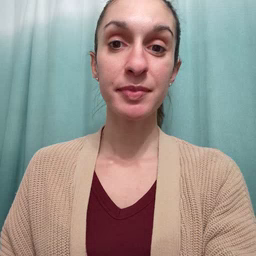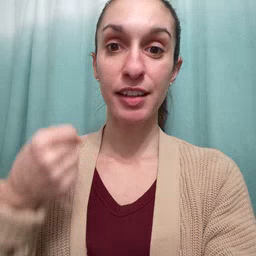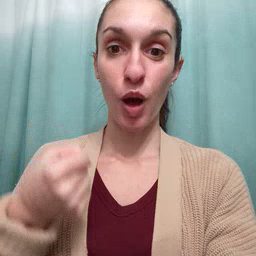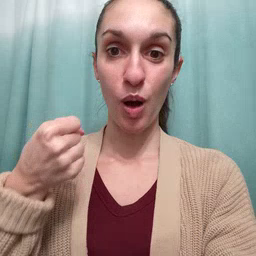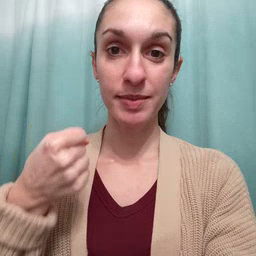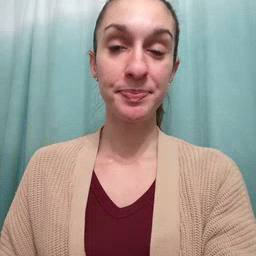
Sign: car